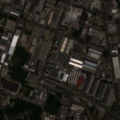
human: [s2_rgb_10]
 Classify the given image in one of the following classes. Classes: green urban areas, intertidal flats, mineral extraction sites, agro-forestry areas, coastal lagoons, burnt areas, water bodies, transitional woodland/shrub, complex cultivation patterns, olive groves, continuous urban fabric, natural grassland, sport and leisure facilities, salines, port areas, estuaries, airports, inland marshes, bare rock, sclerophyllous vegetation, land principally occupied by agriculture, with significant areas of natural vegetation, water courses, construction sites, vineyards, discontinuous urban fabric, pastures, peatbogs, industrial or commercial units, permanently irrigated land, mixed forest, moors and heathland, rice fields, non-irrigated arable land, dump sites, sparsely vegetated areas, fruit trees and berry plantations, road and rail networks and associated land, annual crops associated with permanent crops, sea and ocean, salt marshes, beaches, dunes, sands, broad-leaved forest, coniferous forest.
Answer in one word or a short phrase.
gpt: discontinuous urban fabric, industrial or commercial units, road and rail networks and associated land